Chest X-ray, AP view. Patient: 53 years old, sex F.
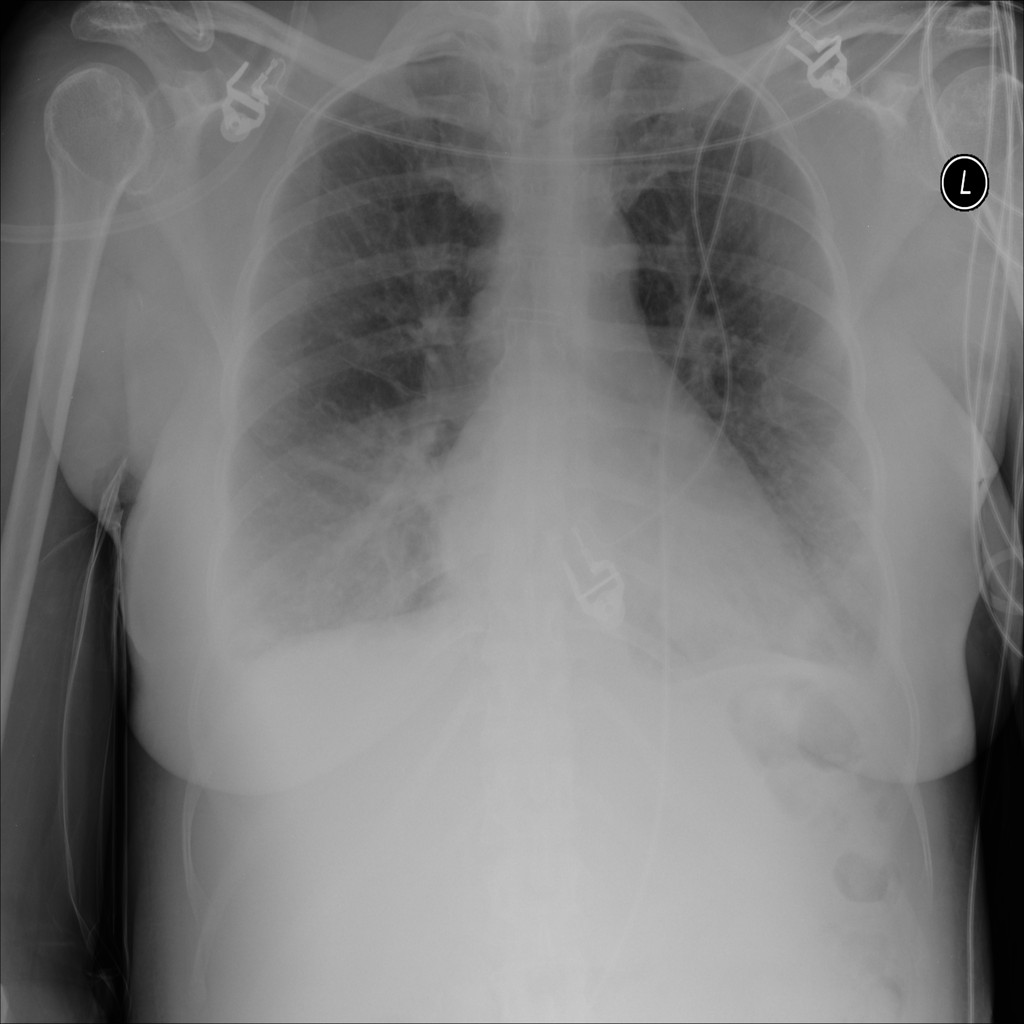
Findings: Effusion, Infiltration